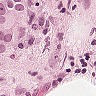
Metastatic tissue present: yes